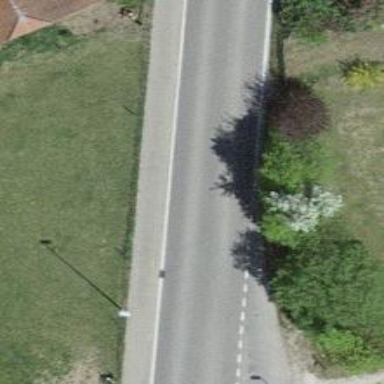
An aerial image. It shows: Tertiary road with asphalt surface and sidewalk on the left.